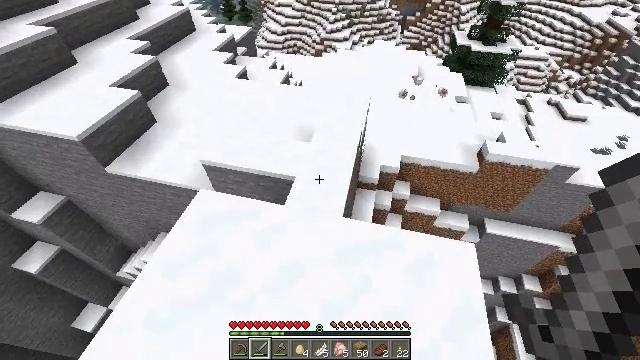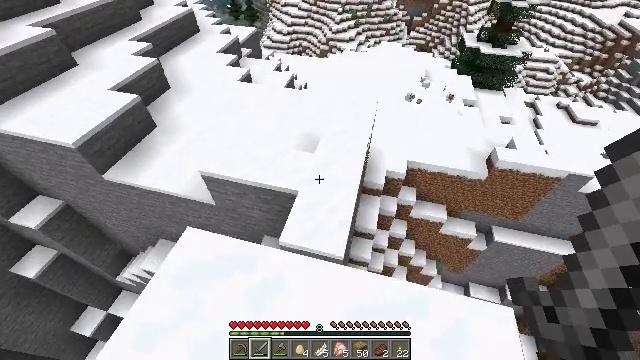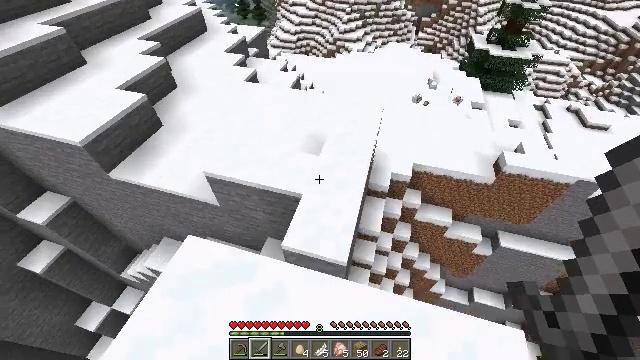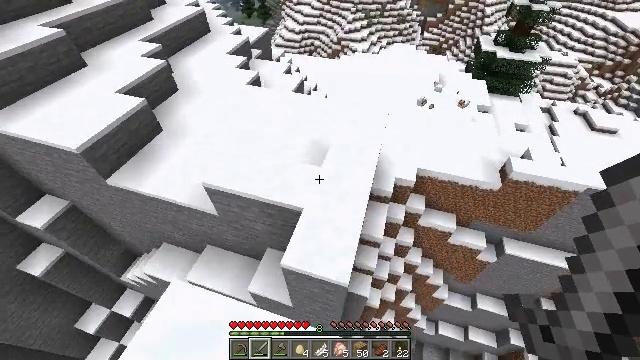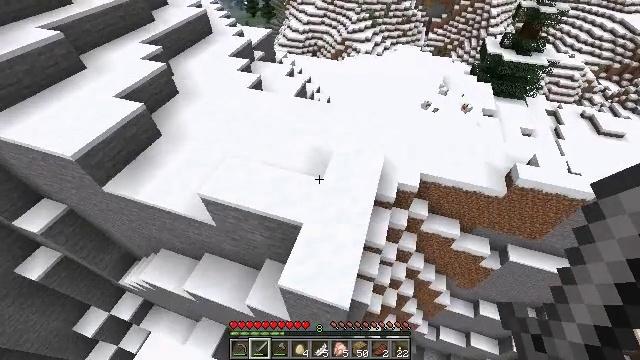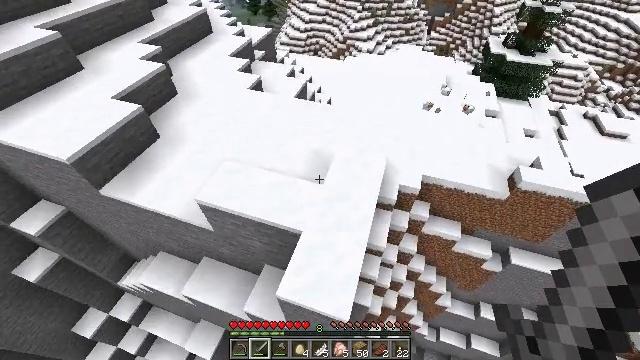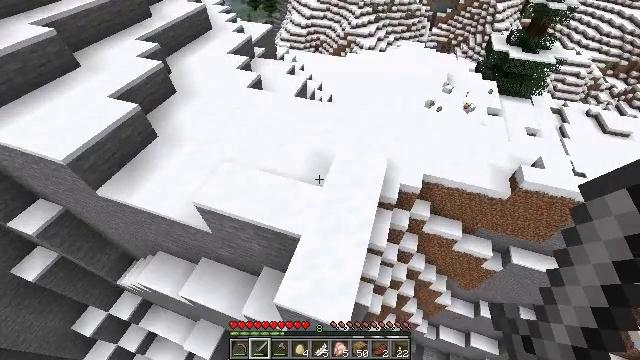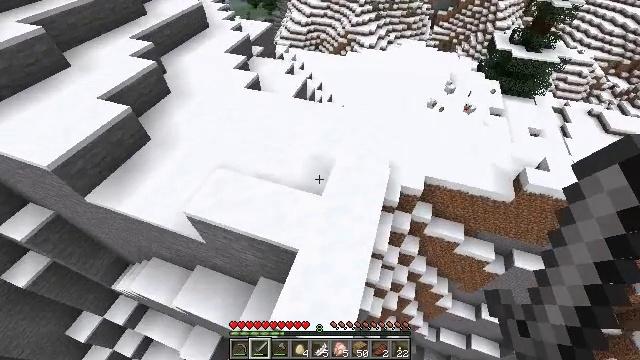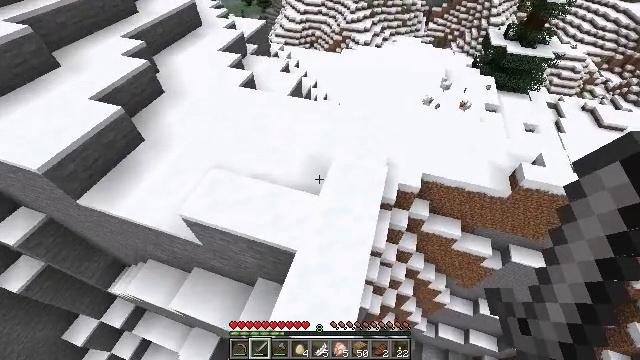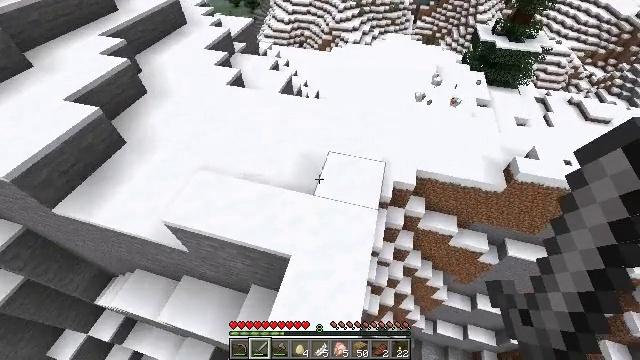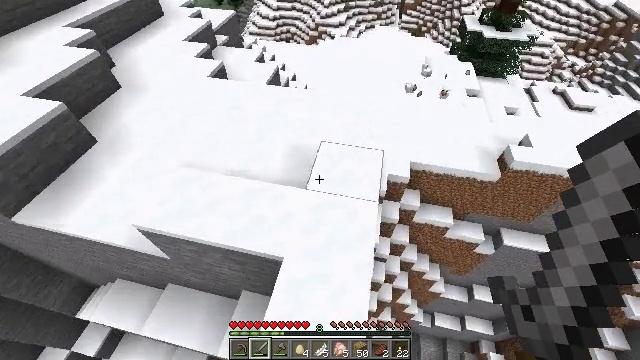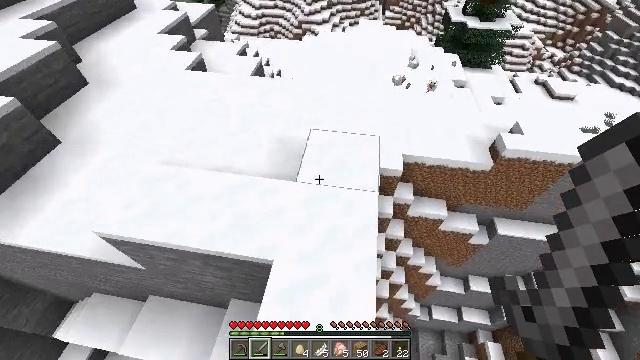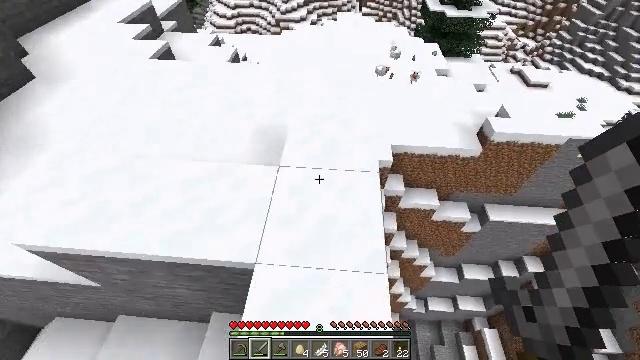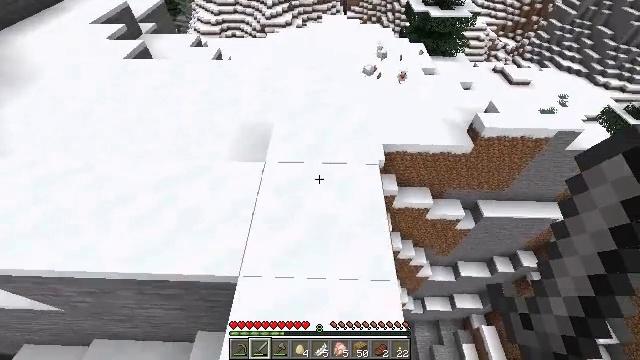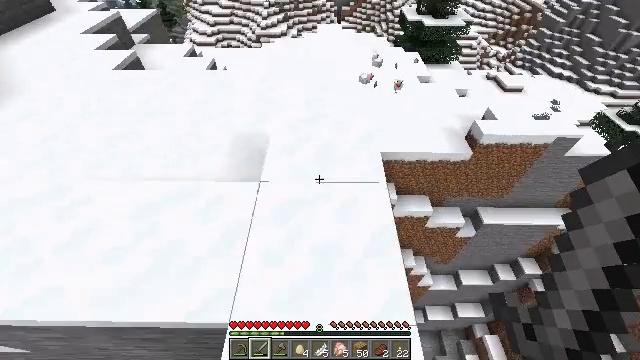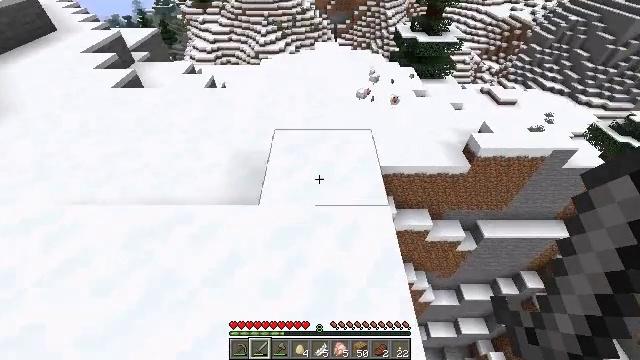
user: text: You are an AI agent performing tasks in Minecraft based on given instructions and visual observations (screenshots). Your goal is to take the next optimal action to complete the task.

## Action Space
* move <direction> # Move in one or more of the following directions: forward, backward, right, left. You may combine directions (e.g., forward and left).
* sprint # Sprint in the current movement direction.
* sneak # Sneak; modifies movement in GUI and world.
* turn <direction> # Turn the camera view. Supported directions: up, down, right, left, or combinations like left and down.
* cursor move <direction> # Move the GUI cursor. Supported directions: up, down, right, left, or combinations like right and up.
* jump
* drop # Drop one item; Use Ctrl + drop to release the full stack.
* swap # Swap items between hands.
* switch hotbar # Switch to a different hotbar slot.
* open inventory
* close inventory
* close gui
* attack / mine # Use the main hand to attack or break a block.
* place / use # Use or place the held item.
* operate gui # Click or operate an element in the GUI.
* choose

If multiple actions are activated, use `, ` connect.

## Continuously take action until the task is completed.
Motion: motion action
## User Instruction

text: Hunt animals.
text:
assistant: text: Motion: move forward, turn left
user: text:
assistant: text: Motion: move forward, turn left
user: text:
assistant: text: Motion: move forward
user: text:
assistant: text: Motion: move forward
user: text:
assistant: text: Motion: move forward
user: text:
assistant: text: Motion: move forward
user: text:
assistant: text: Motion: move forward
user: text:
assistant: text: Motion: move forward, turn right
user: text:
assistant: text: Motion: move forward, turn right
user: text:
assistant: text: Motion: move forward, turn right
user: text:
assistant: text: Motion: move forward, turn right
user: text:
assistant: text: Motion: move forward, turn right
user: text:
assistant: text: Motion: move forward, turn right and up
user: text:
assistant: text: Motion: move forward, turn right and up
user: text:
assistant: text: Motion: move forward, turn up
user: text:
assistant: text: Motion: move forward, turn right and up
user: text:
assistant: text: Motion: move forward, sprint
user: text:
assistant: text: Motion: move forward, sprint
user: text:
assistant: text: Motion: move forward, sprint
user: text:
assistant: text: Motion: move forward, sprint
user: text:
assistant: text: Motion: move forward, sprint
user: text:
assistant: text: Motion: move forward, turn left and down
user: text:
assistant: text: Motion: move forward, turn left
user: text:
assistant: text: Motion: move forward, turn left
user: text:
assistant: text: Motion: move forward
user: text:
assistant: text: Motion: move forward
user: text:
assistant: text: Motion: move forward and move left
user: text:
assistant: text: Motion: move forward and move left
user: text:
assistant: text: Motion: move forward and move left
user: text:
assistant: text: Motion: move forward and move left